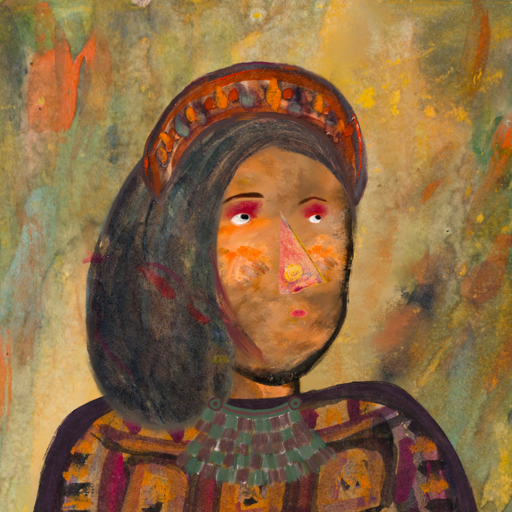
Background: Comrade, Head And Neck Side: Gypsy_Queen, Face Side: Irani, Bust: Doll, Hair Side: Gypsy_Mother, Head Accessory: Hypocrite, Second Necklace: After_Raid, Necklace: Blank, Baby: Blank